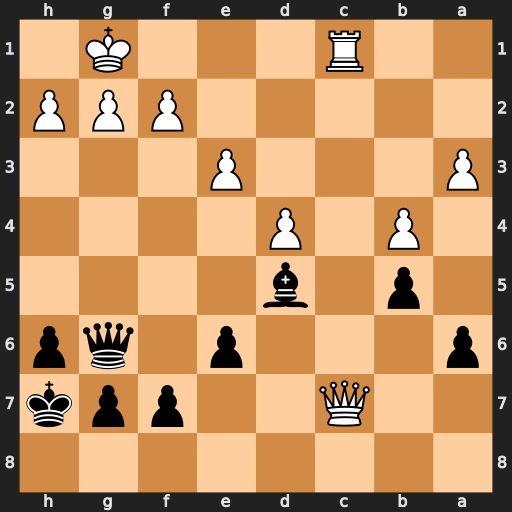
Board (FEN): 8/2Q2ppk/p3p1qp/1p1b4/1P1P4/P3P3/5PPP/2R3K1
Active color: b
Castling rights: -
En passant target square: -
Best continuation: Qxg2#